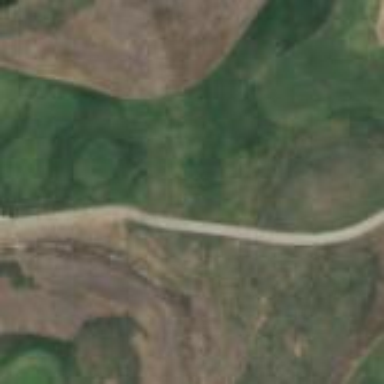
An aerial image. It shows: Well-maintained grass fairway on golf course.